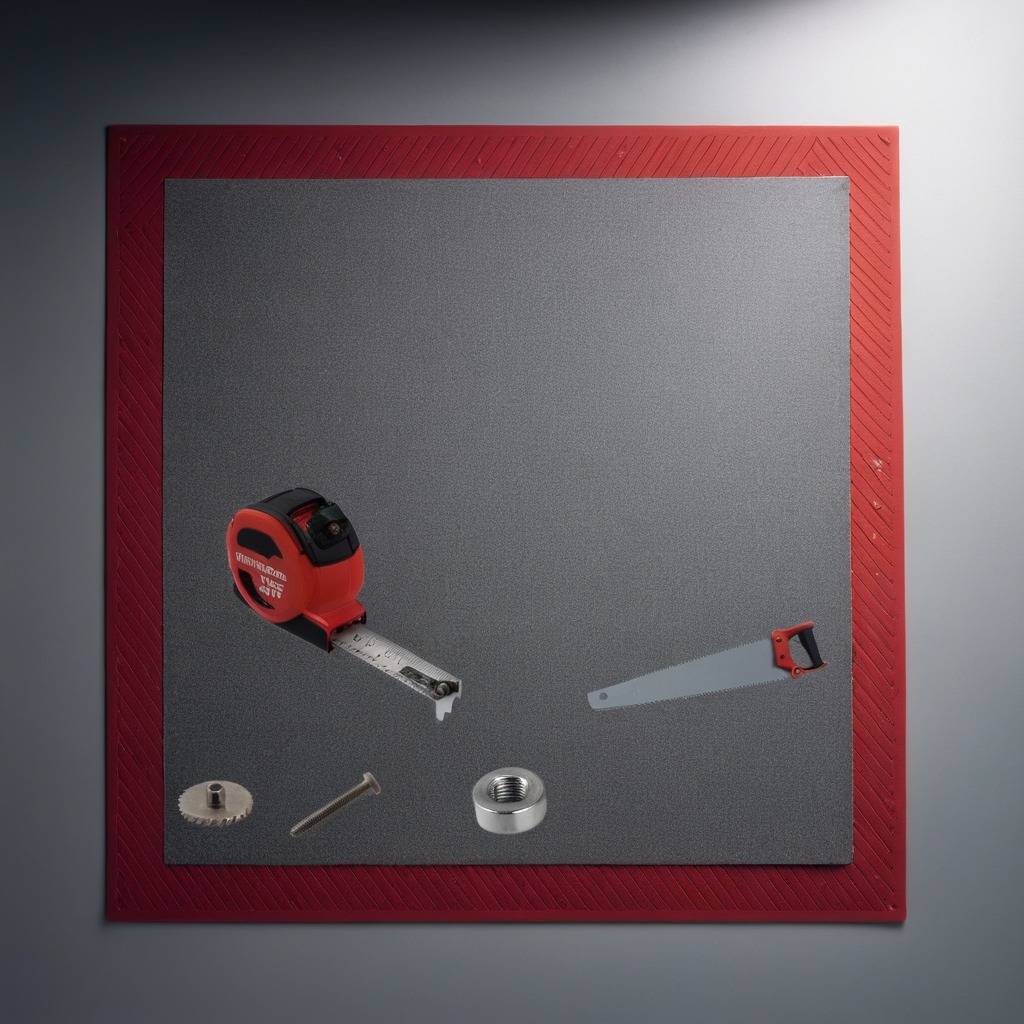
A steel gear with teeth, a measuring tape, a metal machine screw, a handheld metal saw, and a metal nut are lying on a clean granite tabletop inside a workshop under bright overhead lighting crisp shadows high clarity worn but beneath the mat.